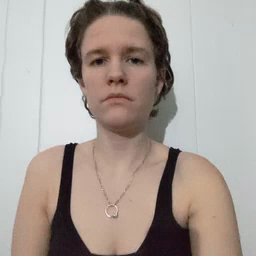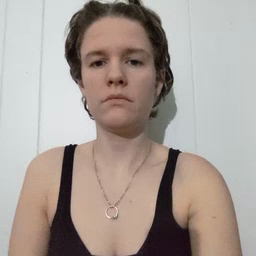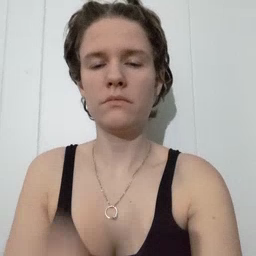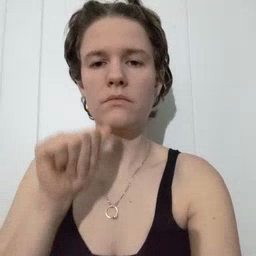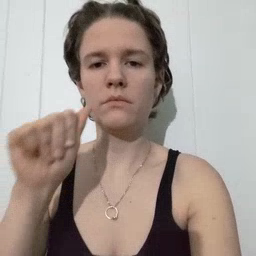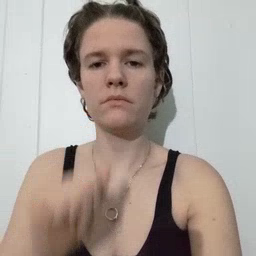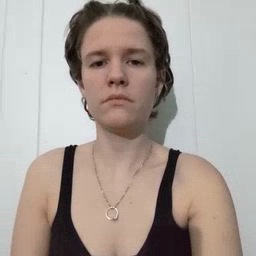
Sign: aunt